Question: I tried this to remove the unwanted characters but it is not working

'''
from datetime import datetime
dates = []
for i in data.Date:
date_time_str = str(data.Date[i])
date_time_str = date_time_str.replace("M ","")
date1 = date_time_str.replace(".","")
dates.append(date1)
print(dates)
'''
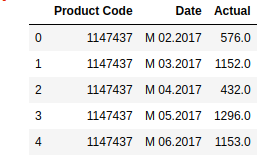
Answer: Assuming your dates are always prefaced with ''M '' (meaning that the actual date starts at position 2 in the string):
'''
df['date'] = df['date'].apply(lambda x: pd.to_datetime(x[2:], format = '%m.%Y'))
'''